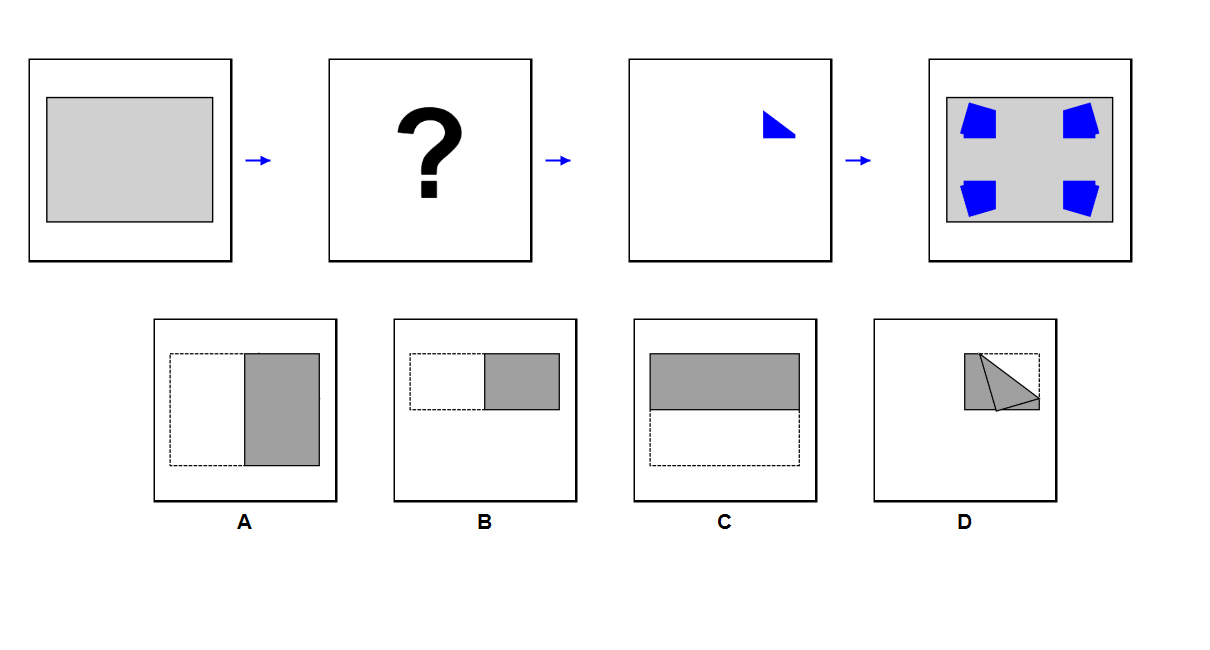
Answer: A